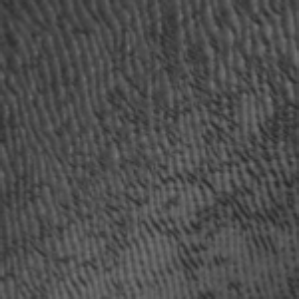
Label: frost